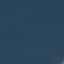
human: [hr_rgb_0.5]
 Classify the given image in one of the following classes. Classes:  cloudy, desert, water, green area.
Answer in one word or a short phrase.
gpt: water